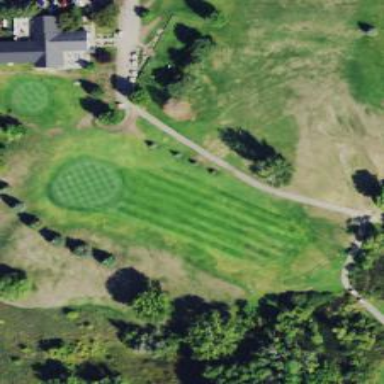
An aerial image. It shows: View of golf hole.